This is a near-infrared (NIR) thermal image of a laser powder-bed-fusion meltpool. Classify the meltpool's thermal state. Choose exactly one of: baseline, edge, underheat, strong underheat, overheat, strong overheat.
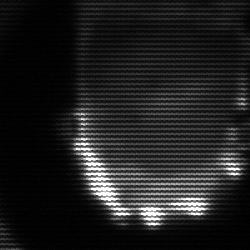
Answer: baseline